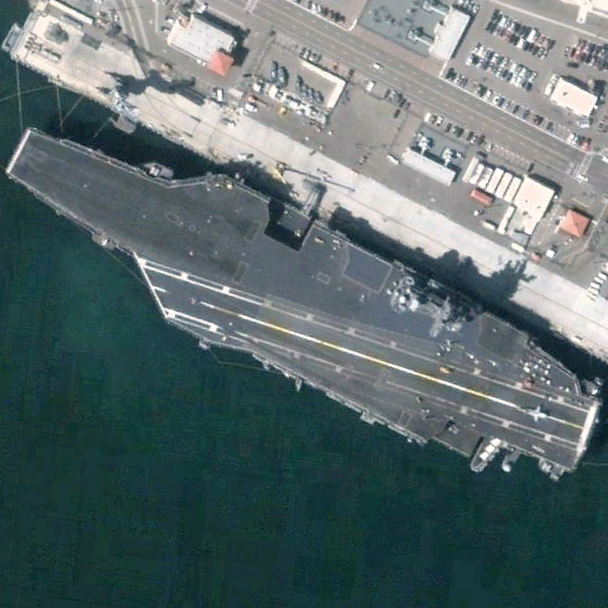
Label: Nimitz-class_aircraft_carrier